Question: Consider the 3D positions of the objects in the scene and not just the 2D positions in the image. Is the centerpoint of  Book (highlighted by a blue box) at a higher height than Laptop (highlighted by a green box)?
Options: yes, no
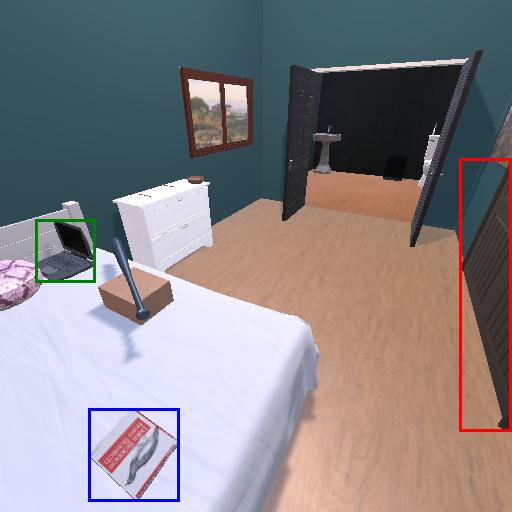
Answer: yes